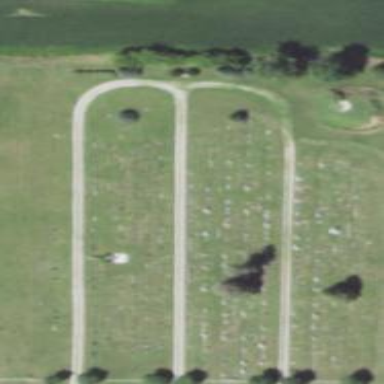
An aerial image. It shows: Cemetery.